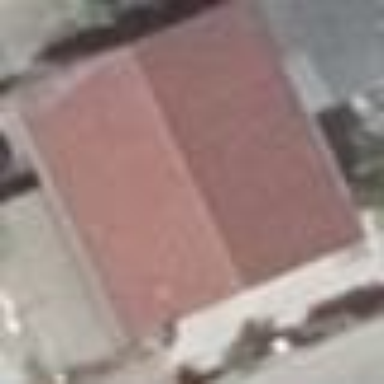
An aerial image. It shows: Residential building.